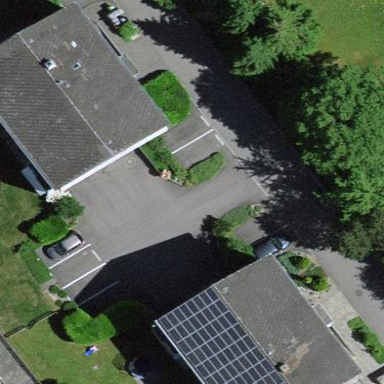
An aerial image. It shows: Gabled roof on building that houses apartments.